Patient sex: M
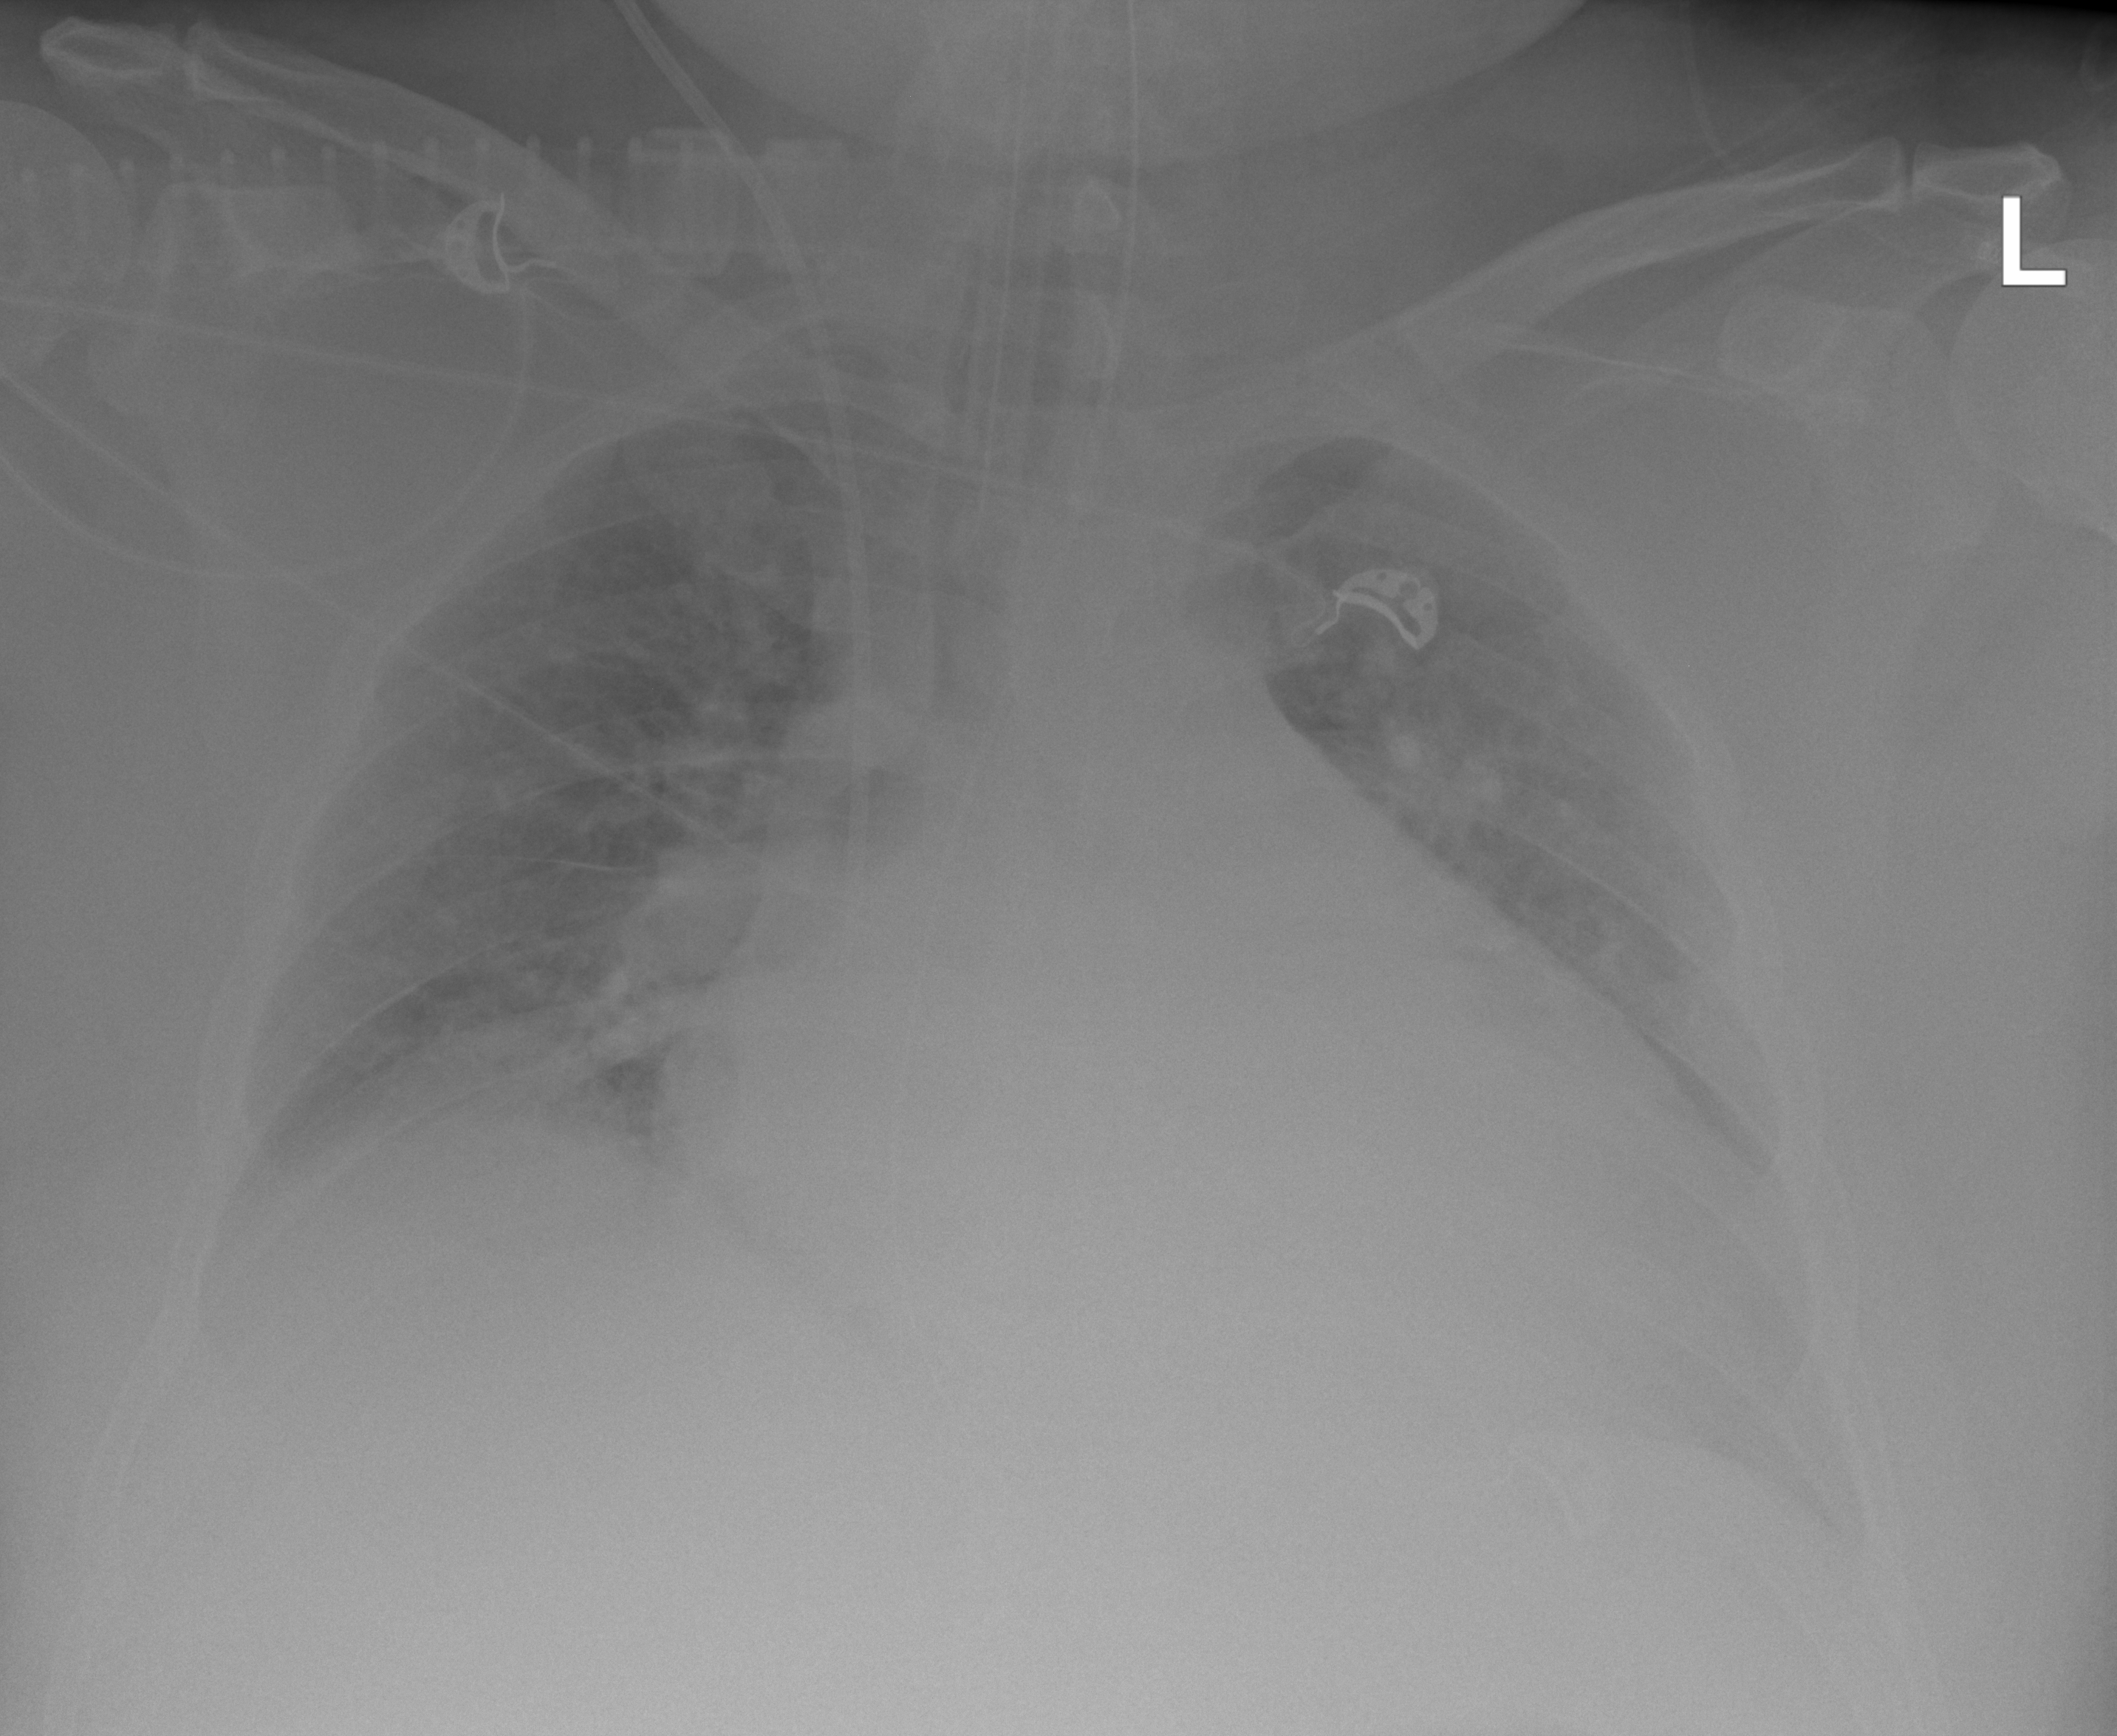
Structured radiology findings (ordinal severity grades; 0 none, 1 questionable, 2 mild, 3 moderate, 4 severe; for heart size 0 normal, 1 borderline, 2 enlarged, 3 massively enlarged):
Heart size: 2
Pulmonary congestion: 2
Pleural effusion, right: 2
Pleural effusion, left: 2
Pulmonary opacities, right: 2
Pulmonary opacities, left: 2
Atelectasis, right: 3
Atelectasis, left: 2